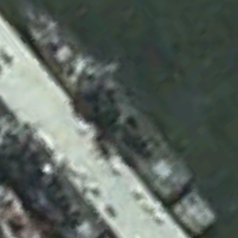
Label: cruiser